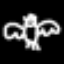
Label: angel